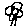
Label: flower